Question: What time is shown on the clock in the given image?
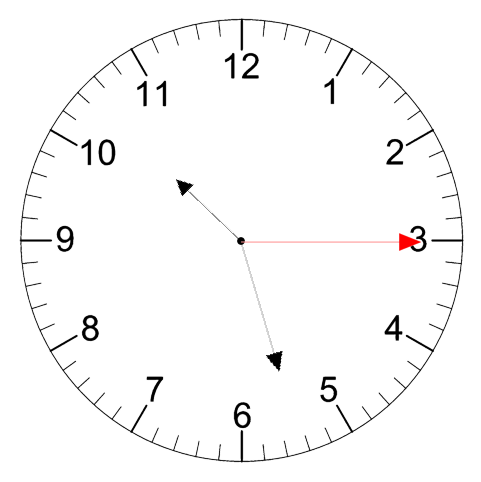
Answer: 10:27:15